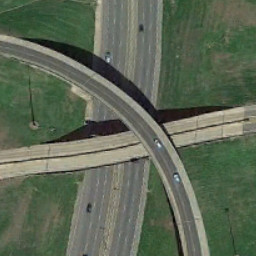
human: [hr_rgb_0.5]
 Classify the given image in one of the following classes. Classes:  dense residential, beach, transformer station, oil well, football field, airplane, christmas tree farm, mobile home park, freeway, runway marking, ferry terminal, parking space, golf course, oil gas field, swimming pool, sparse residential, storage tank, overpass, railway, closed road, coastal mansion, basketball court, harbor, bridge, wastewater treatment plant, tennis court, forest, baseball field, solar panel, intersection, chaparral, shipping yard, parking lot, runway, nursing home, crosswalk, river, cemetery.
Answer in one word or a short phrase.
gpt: overpass